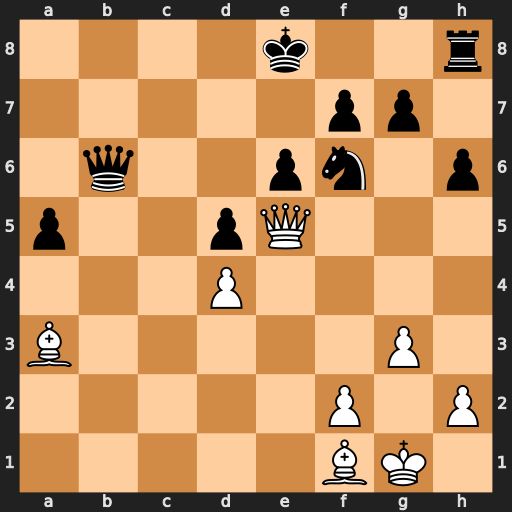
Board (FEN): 4k2r/5pp1/1q2pn1p/p2pQ3/3P4/B5P1/5P1P/5BK1
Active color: w
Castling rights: k
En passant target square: -
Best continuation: Bc5 Nd7 Qxg7